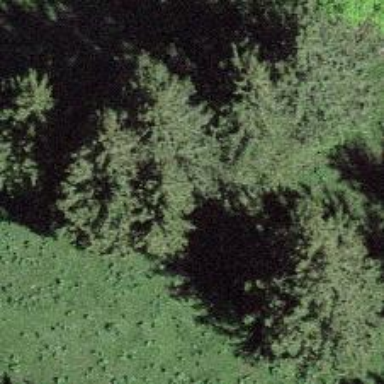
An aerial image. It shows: Beautiful tree in nature.